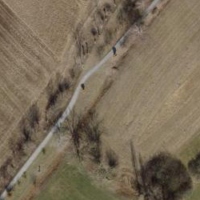
EUNIS habitat code: 25
Species observed at this site:
Prunus padus
Iris sibirica
Prunus spinosa